RGB frame:
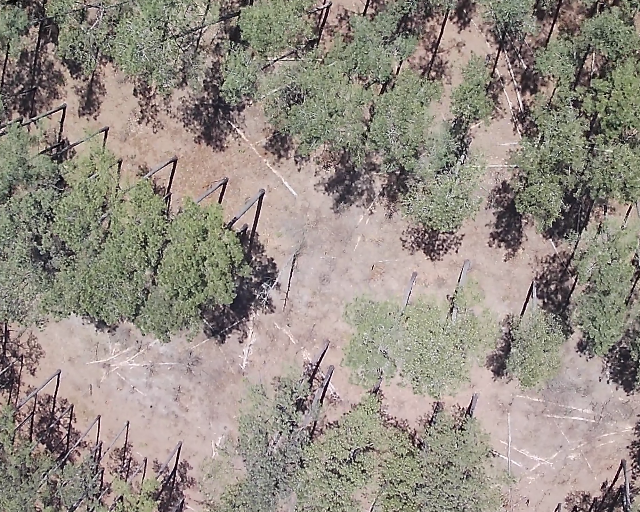
Thermal frame:
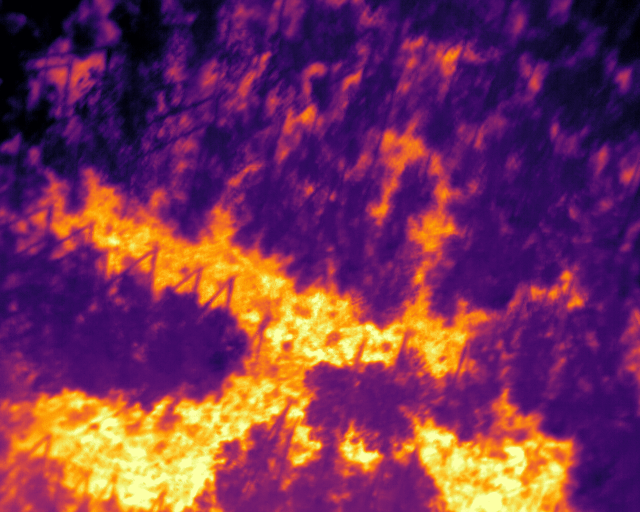
Captured: 2026-02-27 02:36:35
Pixels at or above 80 °C: 0 (fraction of frame: 0)